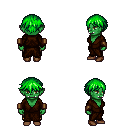
a pixel art fantasy rpg character, female body template, orc, green skin, brown robe, gold greaves, green short bangs hairstyle, leather bracers, brown shoes, four views (front, back, left, right), 2x2 character sprite sheet, small pixel art, hard edges, no anti-aliasing